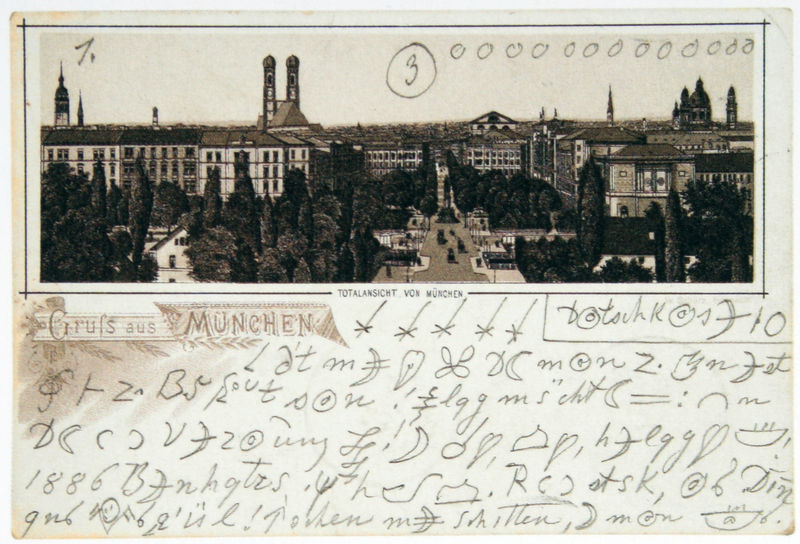
Titel: Postkarte von Gabriel von Max an seine Frau Ernestine
Künstler: Gabriel von Max
Standort: München
Institution: Städtische Galerie im Lenbachhaus
Schlagwörter: himmel, weiß, bäume, kirchturm, stadt, fenster, grau, schwarz, straße, zeichen, zeichnung, dach, gebäude, rahmen, häuser, kirche, oper, turm, schrift, ansicht, dächer, allee, linien, kuppel, zahlen, fotografie, kirchtürme, stadtansicht, türme, münchen, dom, linie, denkmal, umrahmung, stich, text, karte, kreuze, alle, postkarte, nummer, symbole, frauenkirche, gruss, nationaltheater, theatinerkirche, ansichtskarte, alter peter, hauptplatz, maximiliansstraße, hieroglyphen, hyroglyphen, liebfrauenkirche, st.peter, alee, gekrakel, peterskirche, geheimschrift, horinzont, häiuser, gruß aus münchen, totalansicht, 3, 1886, maxdemkmal, maxdenkmal, zeichnungg, maimiliansstraße, geiheimschrift